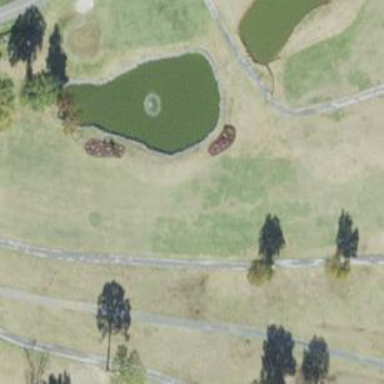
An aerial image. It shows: Golf fairway surrounded by grass.